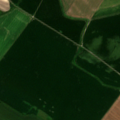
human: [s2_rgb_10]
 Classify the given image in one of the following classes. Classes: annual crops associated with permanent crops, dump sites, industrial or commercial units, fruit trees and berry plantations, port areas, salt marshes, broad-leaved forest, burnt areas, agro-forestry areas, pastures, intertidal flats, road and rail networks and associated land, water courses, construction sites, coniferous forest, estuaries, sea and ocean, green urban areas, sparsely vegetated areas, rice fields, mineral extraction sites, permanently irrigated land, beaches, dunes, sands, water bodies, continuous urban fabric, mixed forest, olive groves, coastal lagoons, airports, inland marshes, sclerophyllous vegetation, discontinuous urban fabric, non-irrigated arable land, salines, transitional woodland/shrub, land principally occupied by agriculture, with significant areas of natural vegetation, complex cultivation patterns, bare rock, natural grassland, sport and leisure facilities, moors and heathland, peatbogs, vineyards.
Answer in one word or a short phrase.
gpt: non-irrigated arable land